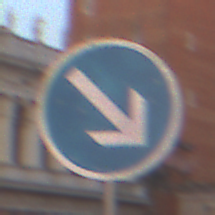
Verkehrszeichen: VorgeschriebeneVorbeifahrtRechts
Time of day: SunriseSunset
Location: Outdoor (Urban)
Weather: Clear
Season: NotSpecified
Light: Natural